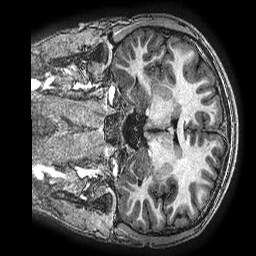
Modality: T1w
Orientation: coronal
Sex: male
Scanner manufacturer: ge
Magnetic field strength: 3 T
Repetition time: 0.007644 s
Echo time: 0.003468 s